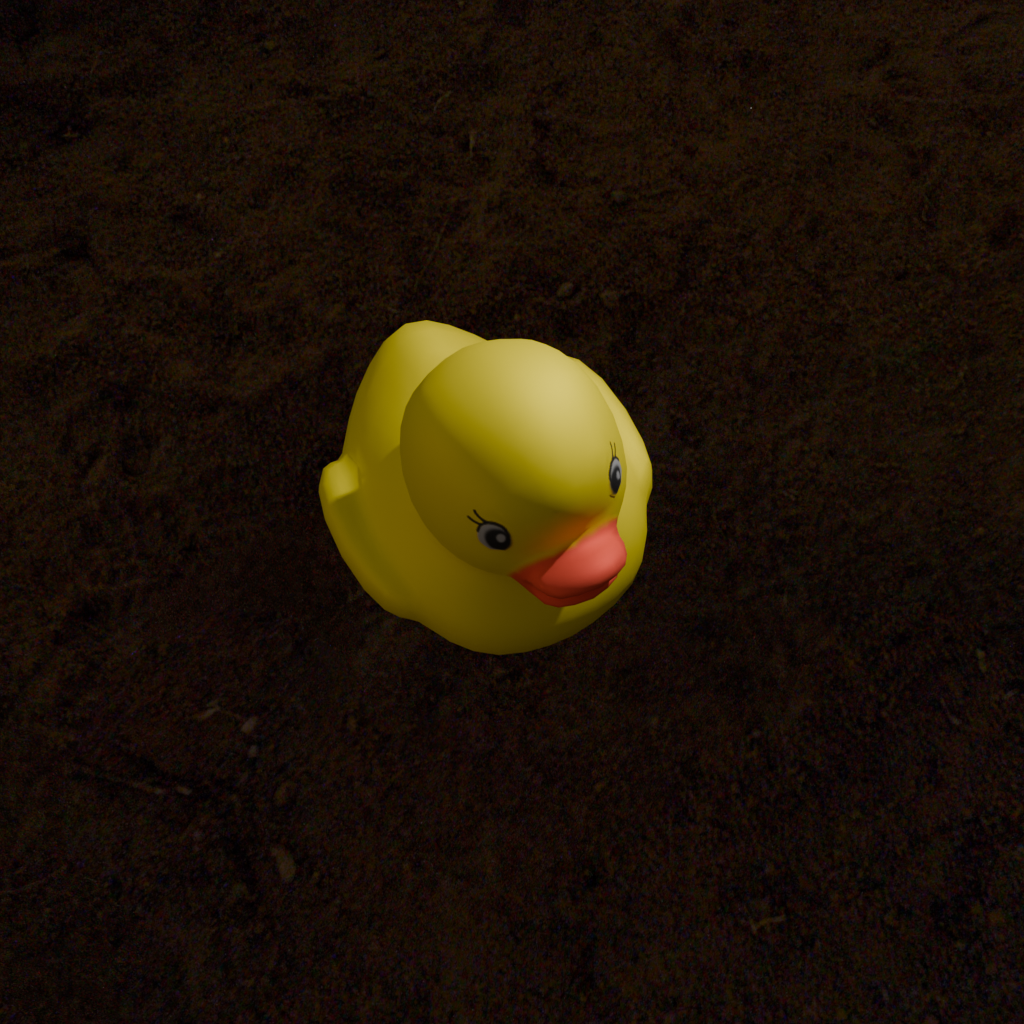
an image of a yellow rubber duck seen from <front_right_top> in a starry sky over a savanna at night.